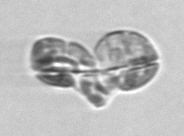
Label: Karenia